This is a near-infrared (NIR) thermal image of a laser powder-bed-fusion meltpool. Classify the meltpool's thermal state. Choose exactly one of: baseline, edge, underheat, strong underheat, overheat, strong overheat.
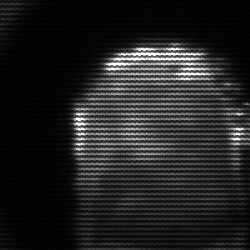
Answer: baseline